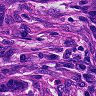
Metastatic tissue present: yes